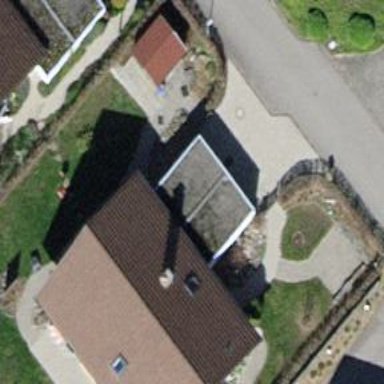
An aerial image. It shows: Garage.